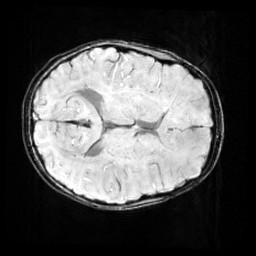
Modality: SWI
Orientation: axial
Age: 11
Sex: female
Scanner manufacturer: siemens
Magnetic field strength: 3 T
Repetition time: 0.027 s
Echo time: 0.02 s